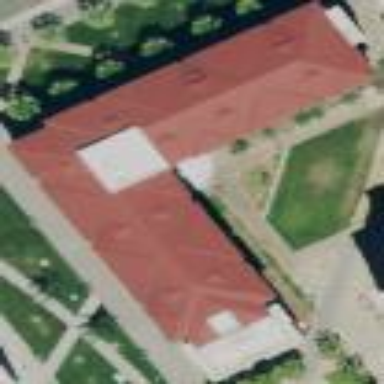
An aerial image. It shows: University building.